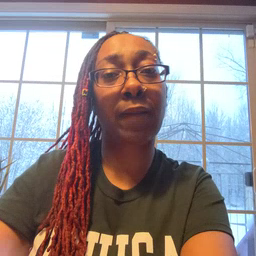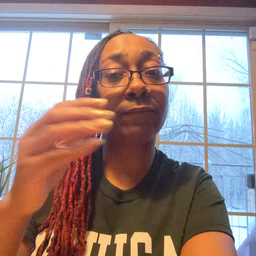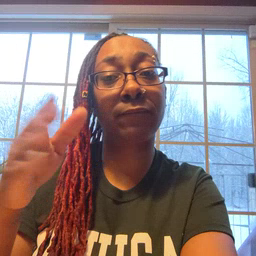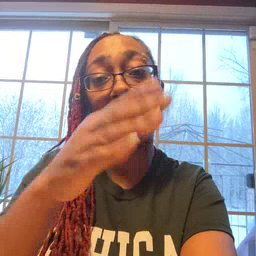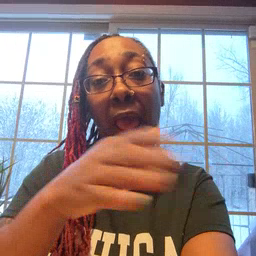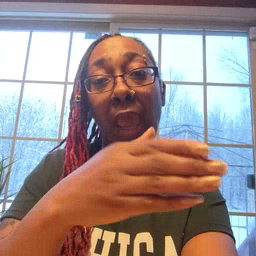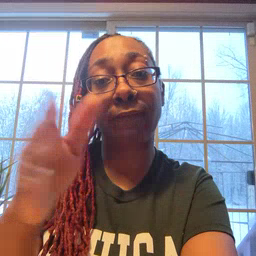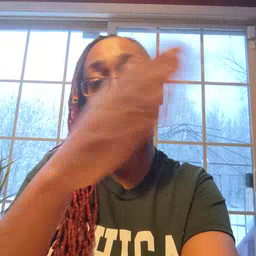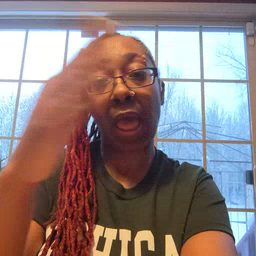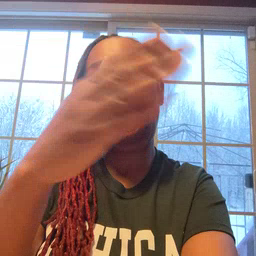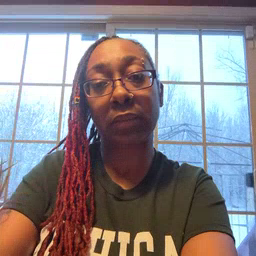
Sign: flag